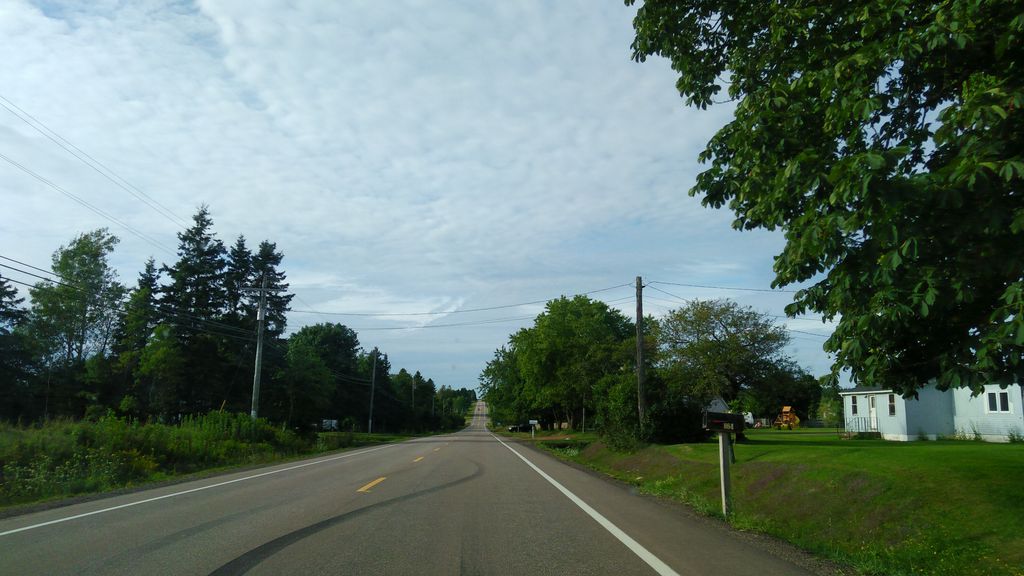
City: charlottetown